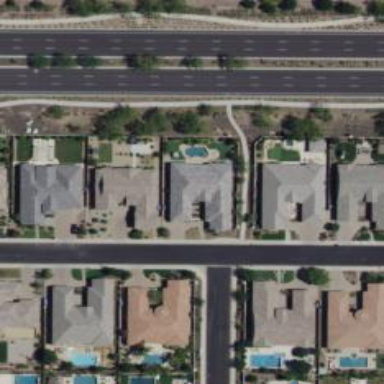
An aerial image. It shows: Smooth asphalt road in residential area.